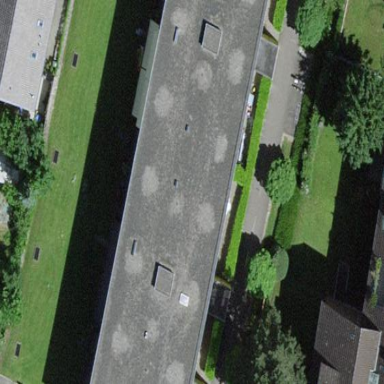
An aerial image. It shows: Apartment building with flat roof.